Brain MRI, t2w sequence, axial 2D slice.
Patient: age 38, sex F, weight 78 kg, height 1.78 m
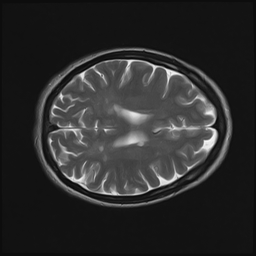